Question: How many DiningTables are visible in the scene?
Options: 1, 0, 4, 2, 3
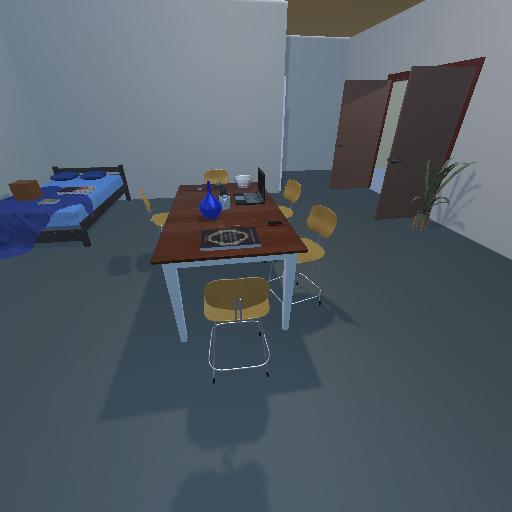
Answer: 1